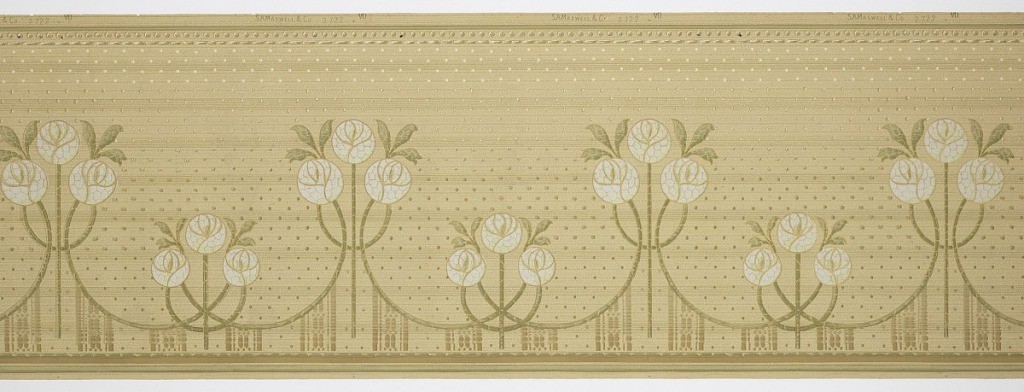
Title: Frieze
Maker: Maxwell & Co., S.A., Chicago, Illinois, USA
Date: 1905–1915
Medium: Machine-printed paper
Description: A repeating geometric deisgn based on a three-flower inter-connected group joined to a similar smaller group by a curved stem on a striated and hatched ground interspersed by a regular pattern of dots varying tones within complementary borders.